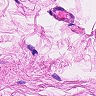
Metastatic tissue present: no